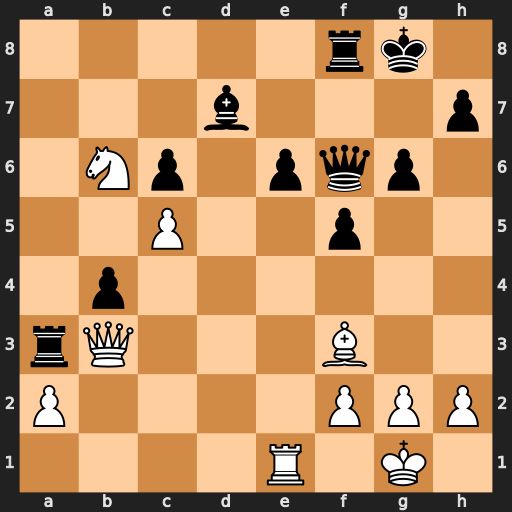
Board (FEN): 5rk1/3b3p/1Np1pqp1/2P2p2/1p6/rQ3B2/P4PPP/4R1K1
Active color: w
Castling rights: -
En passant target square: -
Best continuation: Nxd7 Rxb3 Nxf6+